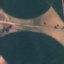
Land use / land cover: AnnualCrop